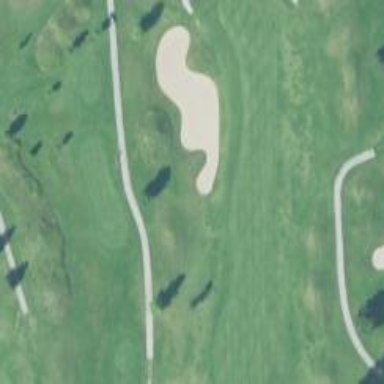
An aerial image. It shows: Path for both roads and golfers.